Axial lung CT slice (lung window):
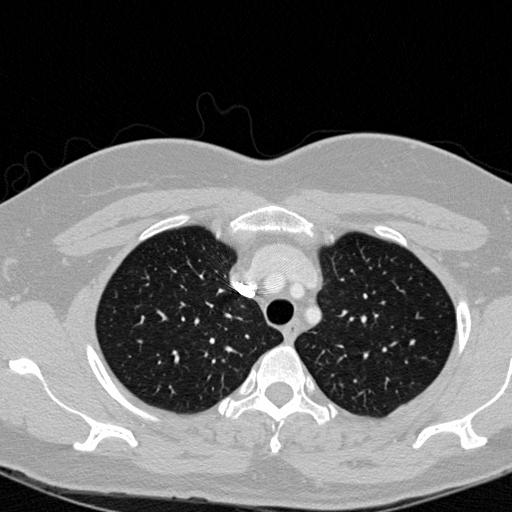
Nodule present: no